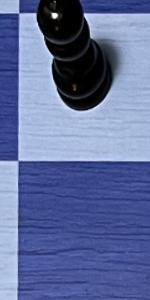
Label: Empty